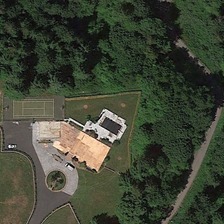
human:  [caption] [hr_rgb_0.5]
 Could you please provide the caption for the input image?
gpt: many green trees and meadows are around a building .

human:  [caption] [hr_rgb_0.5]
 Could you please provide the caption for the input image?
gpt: many green trees and meadows are around a building .

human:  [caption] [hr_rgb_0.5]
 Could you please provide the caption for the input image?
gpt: many green trees and meadows are around a building .

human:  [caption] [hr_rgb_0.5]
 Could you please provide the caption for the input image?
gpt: many green trees and meadows are around a building .

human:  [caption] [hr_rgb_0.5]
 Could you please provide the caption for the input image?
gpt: many green trees and meadows are around a building .